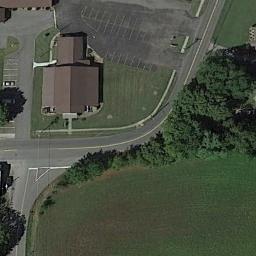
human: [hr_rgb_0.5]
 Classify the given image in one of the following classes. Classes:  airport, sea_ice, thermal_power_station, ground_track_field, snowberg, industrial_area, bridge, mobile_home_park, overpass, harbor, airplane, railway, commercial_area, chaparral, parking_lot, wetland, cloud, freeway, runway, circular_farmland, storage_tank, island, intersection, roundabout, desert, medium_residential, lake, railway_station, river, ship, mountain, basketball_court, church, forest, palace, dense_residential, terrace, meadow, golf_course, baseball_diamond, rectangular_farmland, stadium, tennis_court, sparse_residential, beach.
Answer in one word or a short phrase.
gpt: sparse_residential